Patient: sex F, age 57
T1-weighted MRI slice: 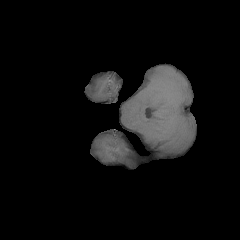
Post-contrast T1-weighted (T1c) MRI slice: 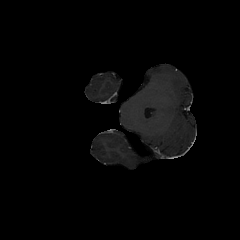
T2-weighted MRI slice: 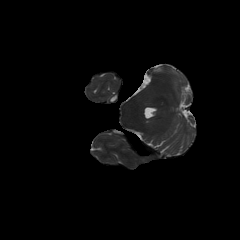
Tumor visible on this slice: no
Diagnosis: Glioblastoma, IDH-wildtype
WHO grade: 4